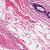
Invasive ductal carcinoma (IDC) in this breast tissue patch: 0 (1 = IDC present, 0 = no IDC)